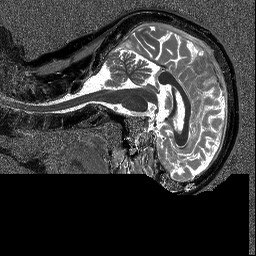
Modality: T1map
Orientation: sagittal
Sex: female